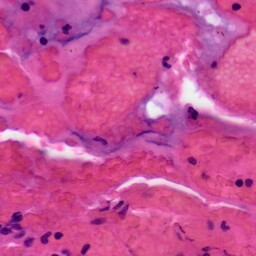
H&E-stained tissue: Colon